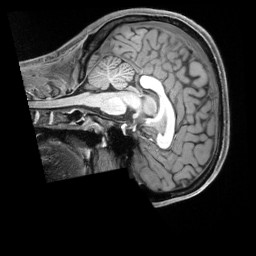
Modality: T1w
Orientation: sagittal
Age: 25
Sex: male
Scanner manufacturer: siemens
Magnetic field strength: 3 T
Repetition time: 2.3 s
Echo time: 0.00229 s